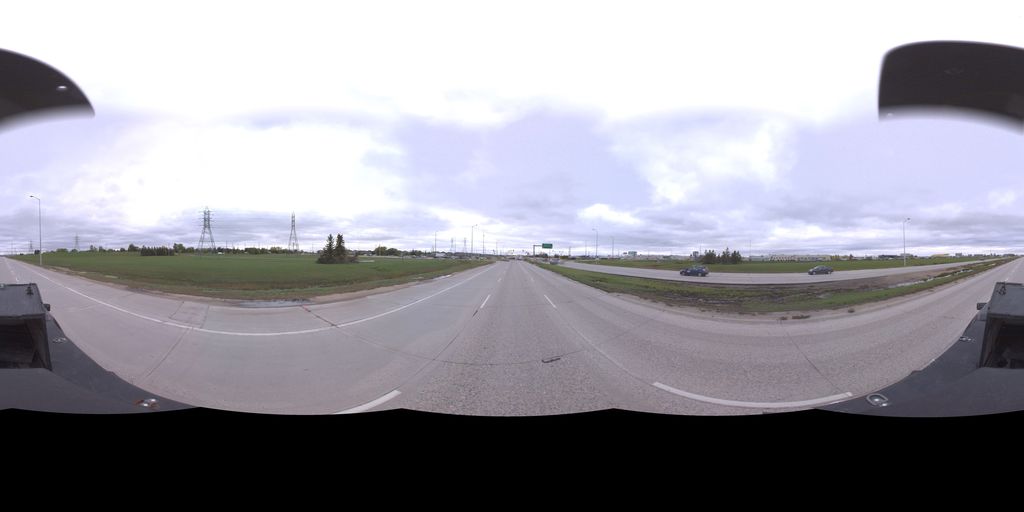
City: winnipeg